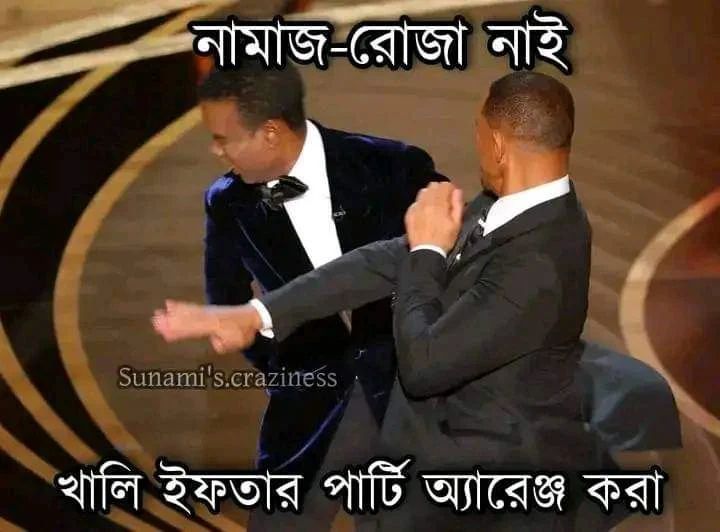
Text: নামাজ-রোজা নাই খালি ইফতার পার্টি অ্যারেঞ্জ করা
Label: Non Hate